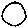
Label: circle